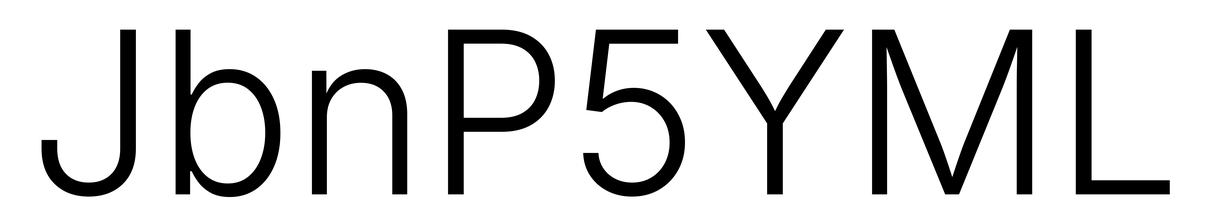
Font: Inter_Light